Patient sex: F
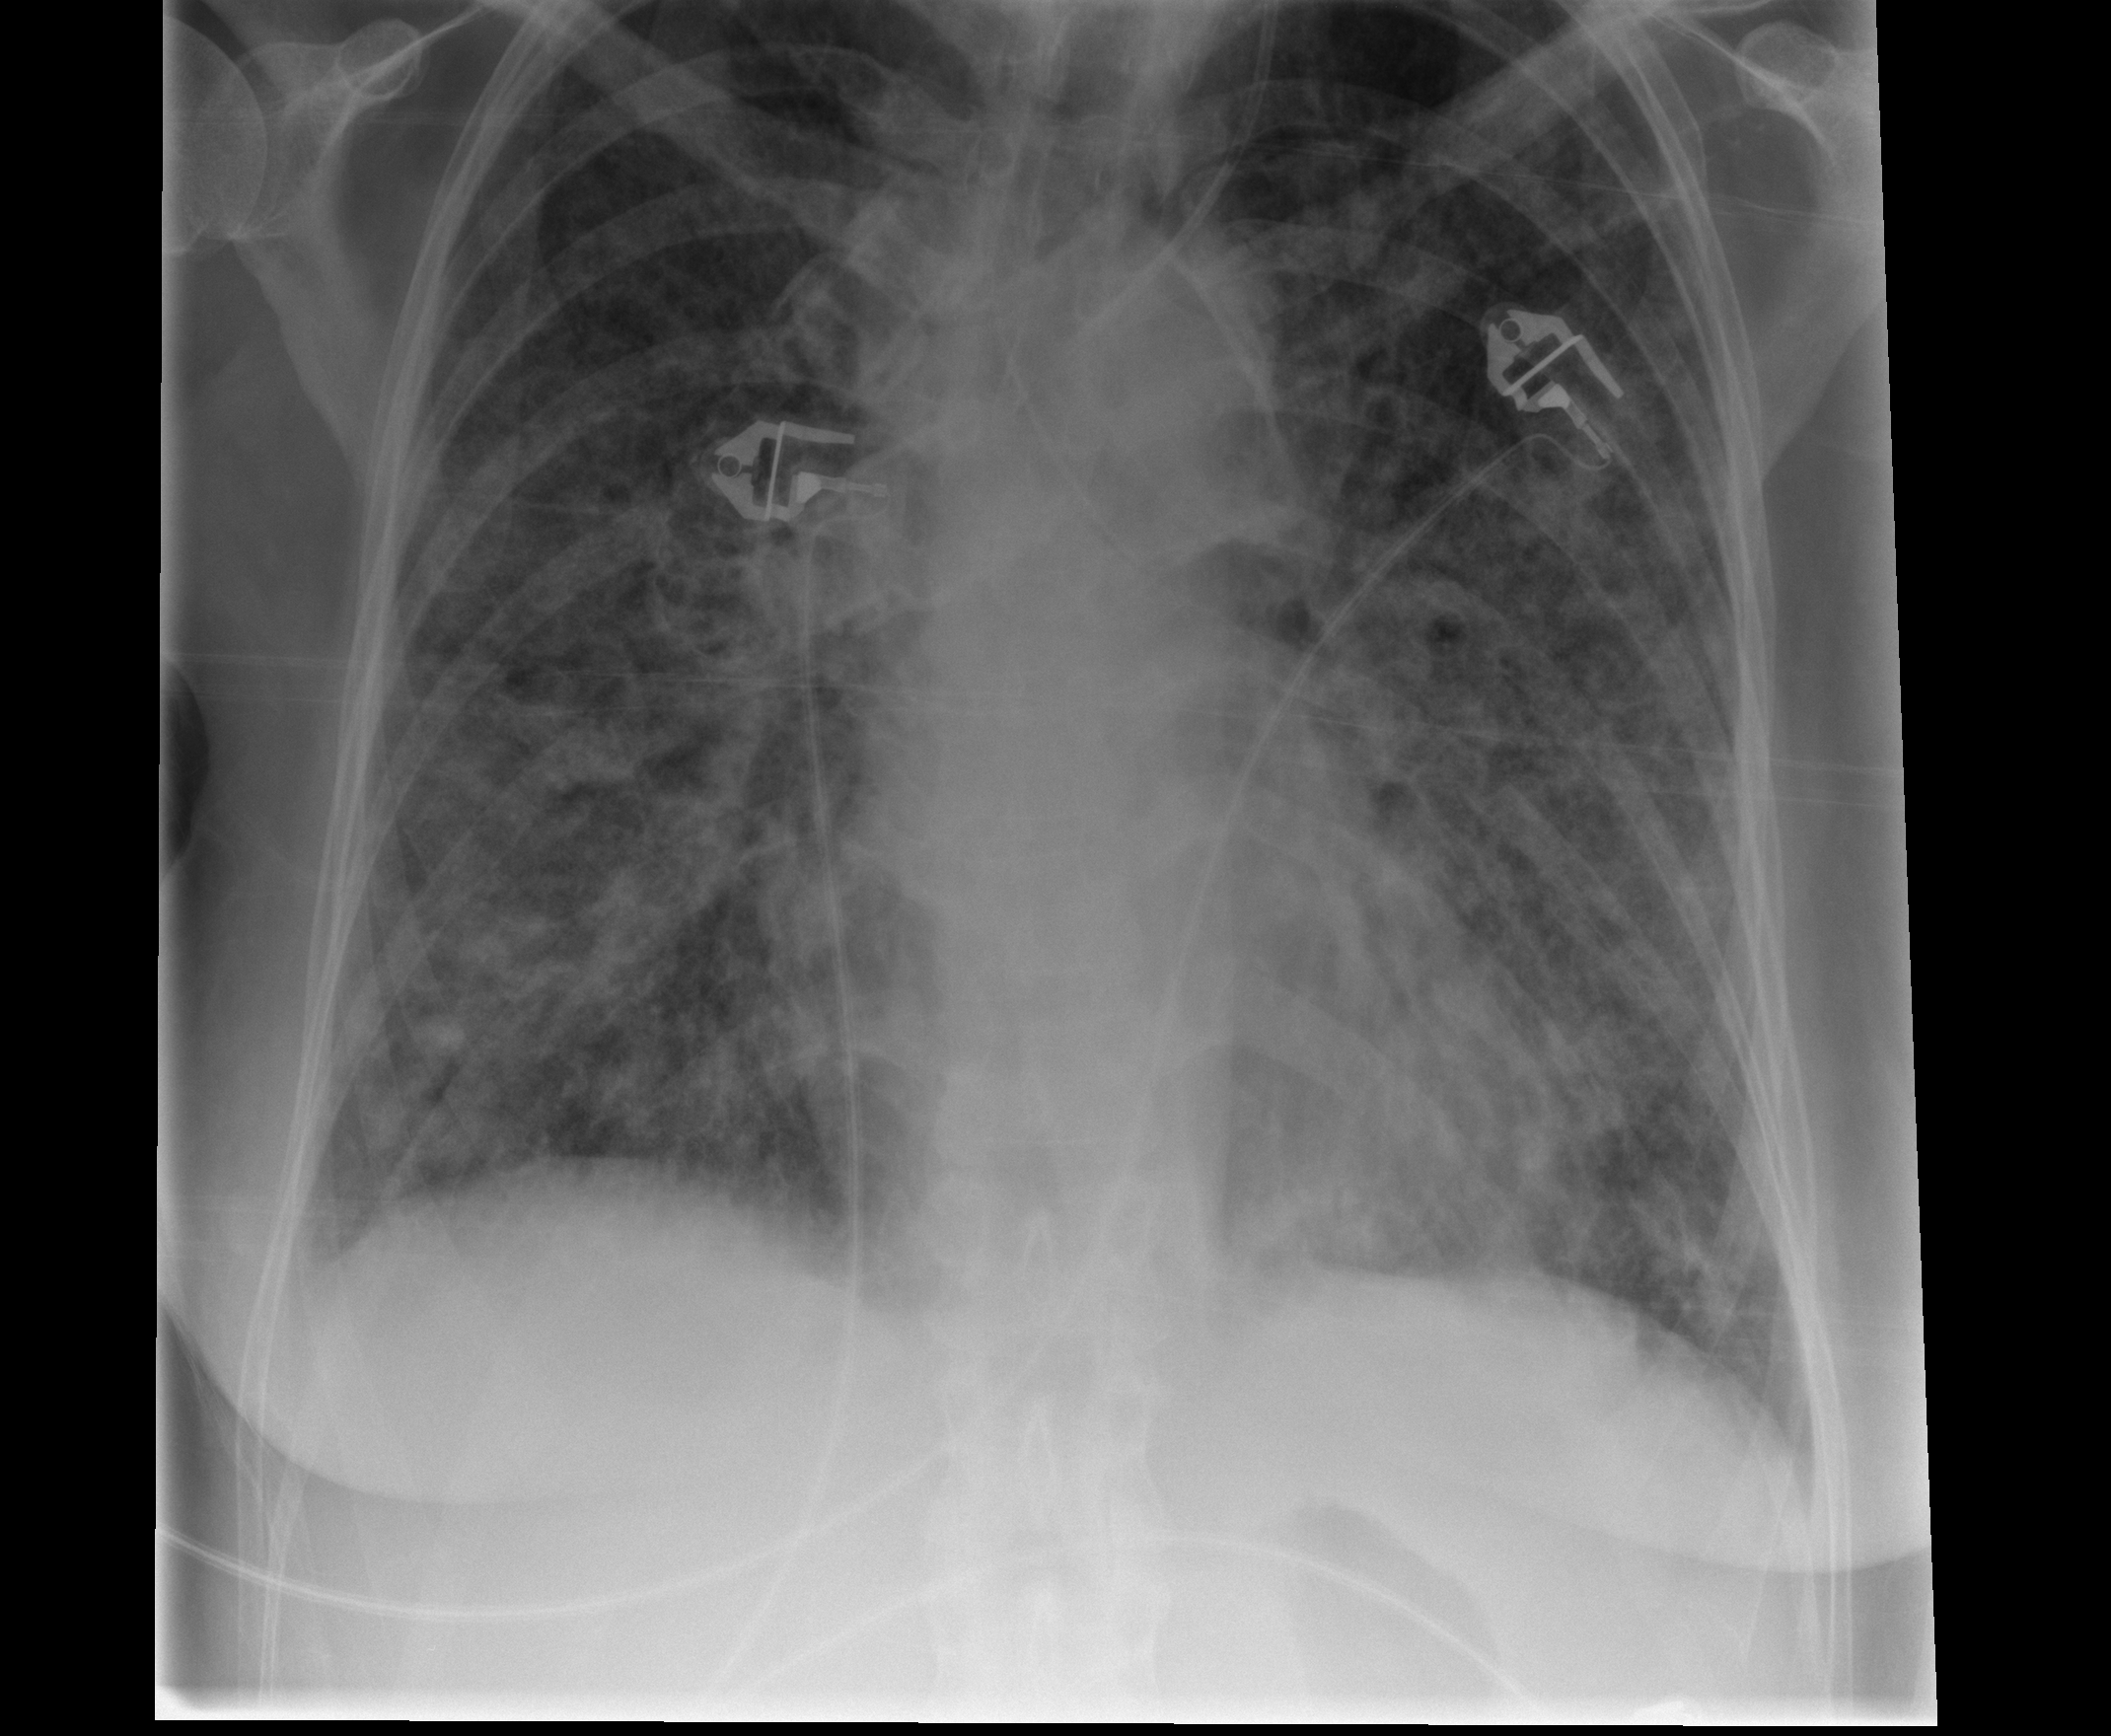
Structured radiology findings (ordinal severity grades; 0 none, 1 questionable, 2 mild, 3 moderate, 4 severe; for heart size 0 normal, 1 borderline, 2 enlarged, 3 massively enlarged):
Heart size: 0
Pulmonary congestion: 2
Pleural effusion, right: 1
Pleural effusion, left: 0
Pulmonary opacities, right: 3
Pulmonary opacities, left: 3
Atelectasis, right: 2
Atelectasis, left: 2